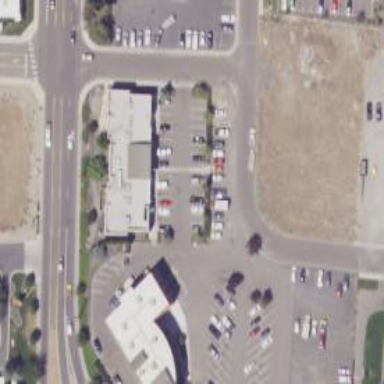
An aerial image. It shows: Veterinary facility.